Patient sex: M
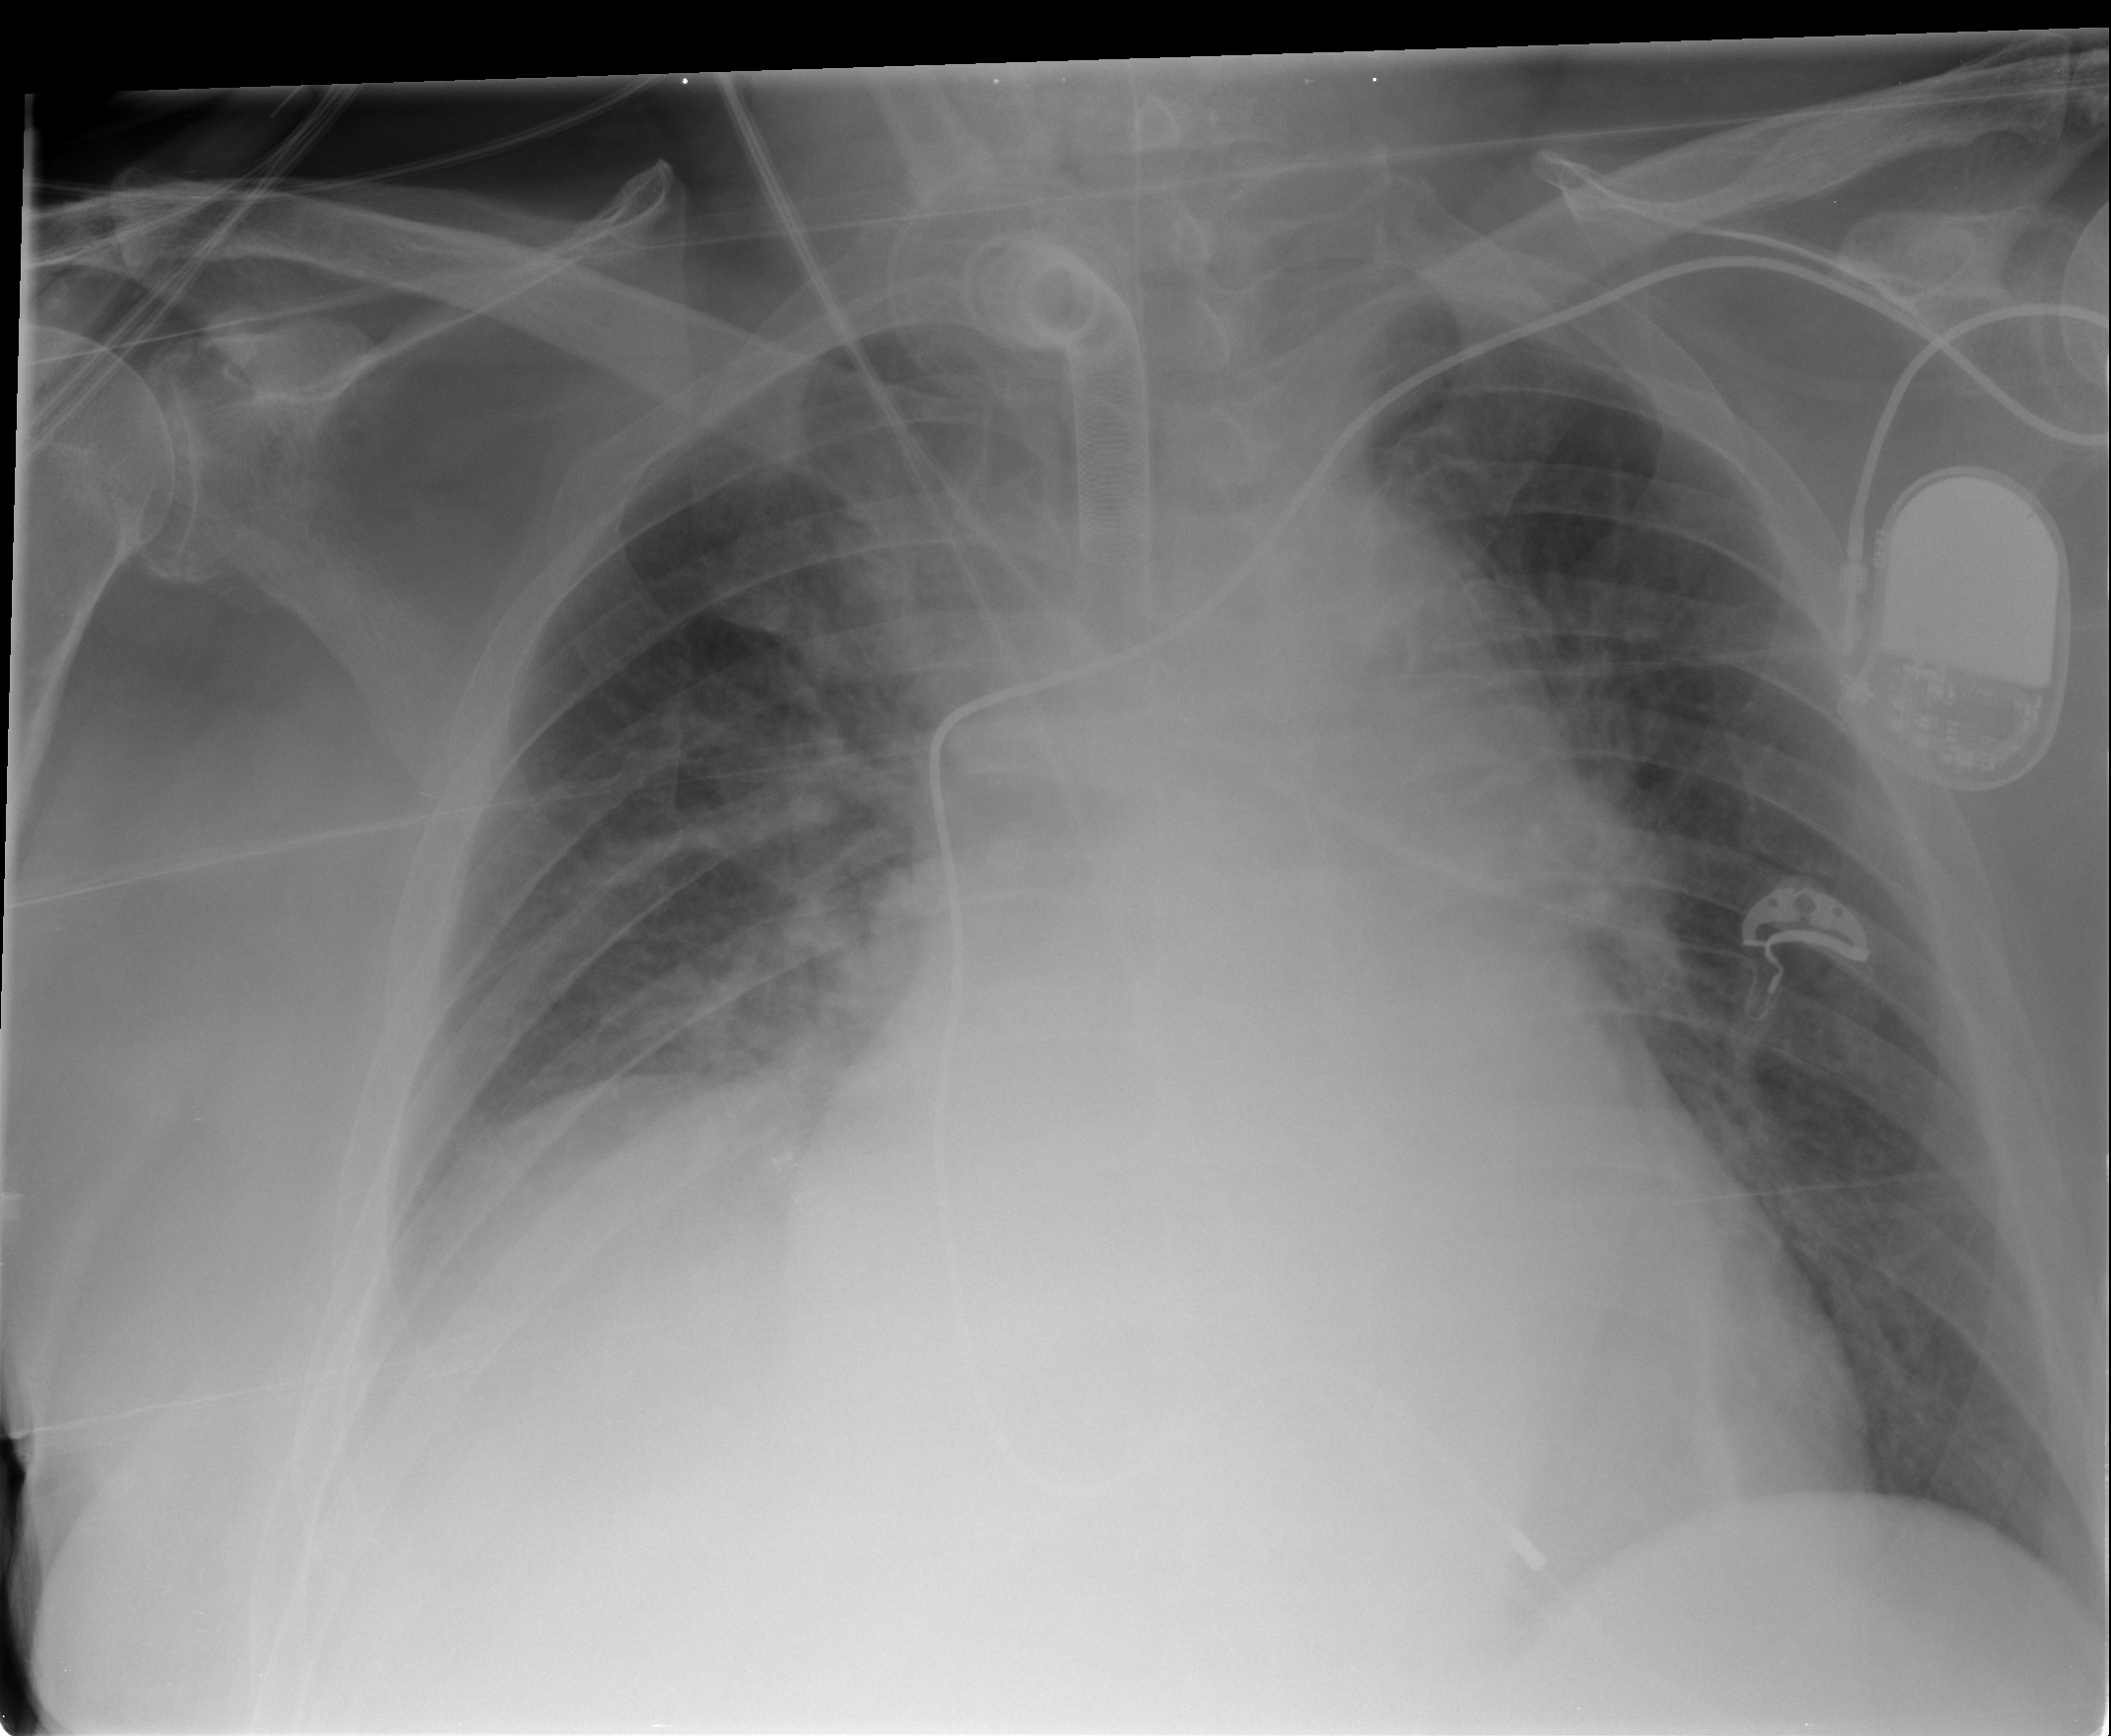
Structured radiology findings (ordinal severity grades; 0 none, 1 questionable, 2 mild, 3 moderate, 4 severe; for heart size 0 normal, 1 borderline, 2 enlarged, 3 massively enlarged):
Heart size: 2
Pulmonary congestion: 2
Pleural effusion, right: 2
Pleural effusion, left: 1
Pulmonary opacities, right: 1
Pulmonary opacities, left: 0
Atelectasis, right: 1
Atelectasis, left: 2